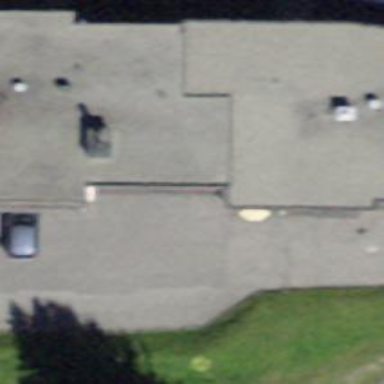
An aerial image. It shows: Building with flat roof.